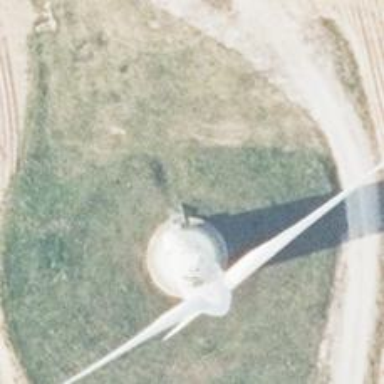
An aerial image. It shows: Wind generator using wind turbines of horizontal axis.